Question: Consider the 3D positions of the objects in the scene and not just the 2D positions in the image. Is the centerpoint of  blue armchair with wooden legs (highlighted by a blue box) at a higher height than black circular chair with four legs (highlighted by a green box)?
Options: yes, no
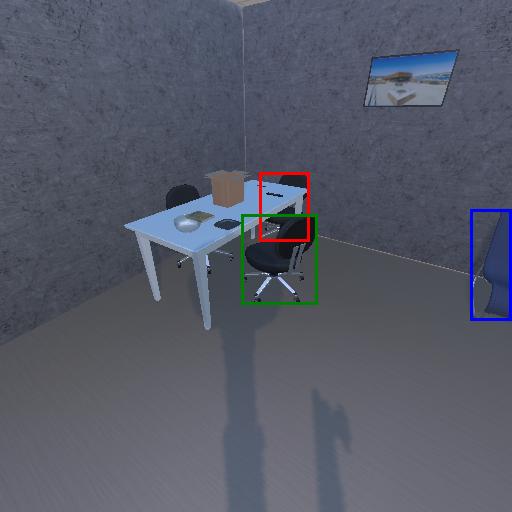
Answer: yes